Question: Hi All,
I am binding the SSN value to the grid using ASP.net which i am getting from the SQL database. I have used the below code to format the SSN. But i could not get the specified format.
Please help me to find out the solution.
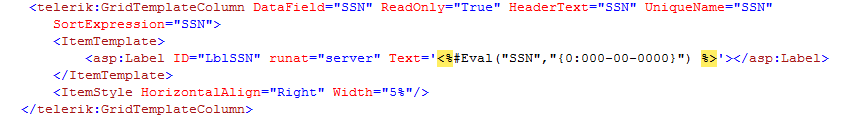
Answer: I had trouble with this too and the way I overcame it was by creating a function
'''
Public Shared Function FormatSSN(sSSN As String) As String
sSSN = sSSN.Replace(" ", "").Replace("-", "")
If sSSN = "" OrElse sSSN.Length <> 9 Then
sSSN = "000000000"
End If
If sSSN.Length = 9 Then
sSSN = sSSN.Substring(0, 3) & "-" & sSSN.Substring(3, 2) & "-" & sSSN.Substring(5, 4)
End If
Return sSSN
End Function
'''
Then you can call it like this:
'''
<asp:Label ID="LblSSN" runat="server" text='<%FormatSSN(Eval("SSN"))'></asp:Label>
'''